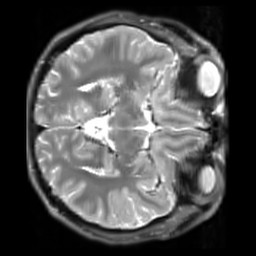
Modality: PDw
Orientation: axial
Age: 27
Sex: male
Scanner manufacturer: siemens
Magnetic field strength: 3 T
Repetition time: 11.88 s
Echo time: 0.014 s